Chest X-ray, AP view. Patient: 24 years old, sex F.
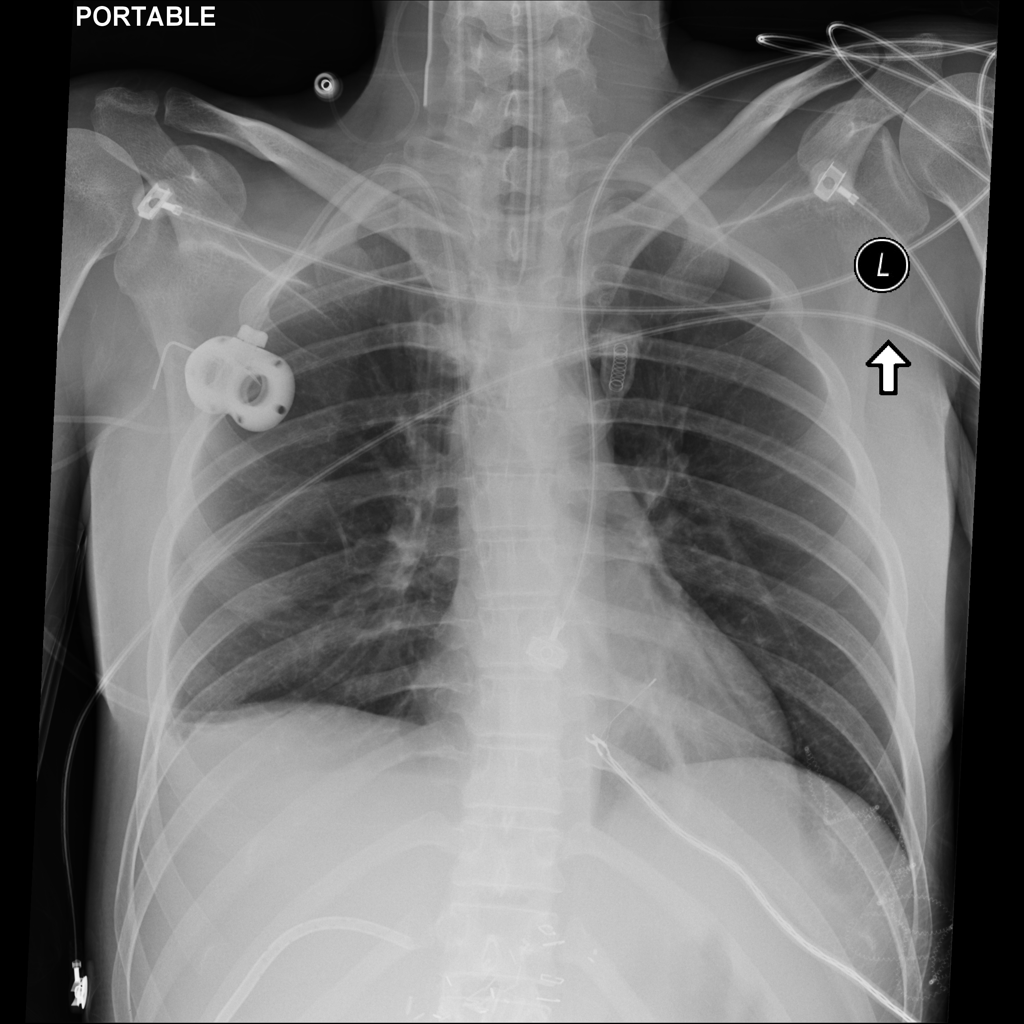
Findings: Infiltration